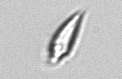
Label: Oxytoxum